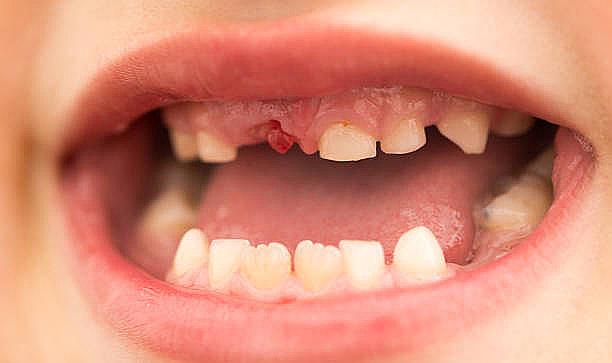
Condition: hypodontia